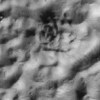
Atmospheric dust classification: not_dusty